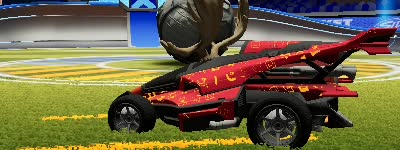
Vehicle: aftershock